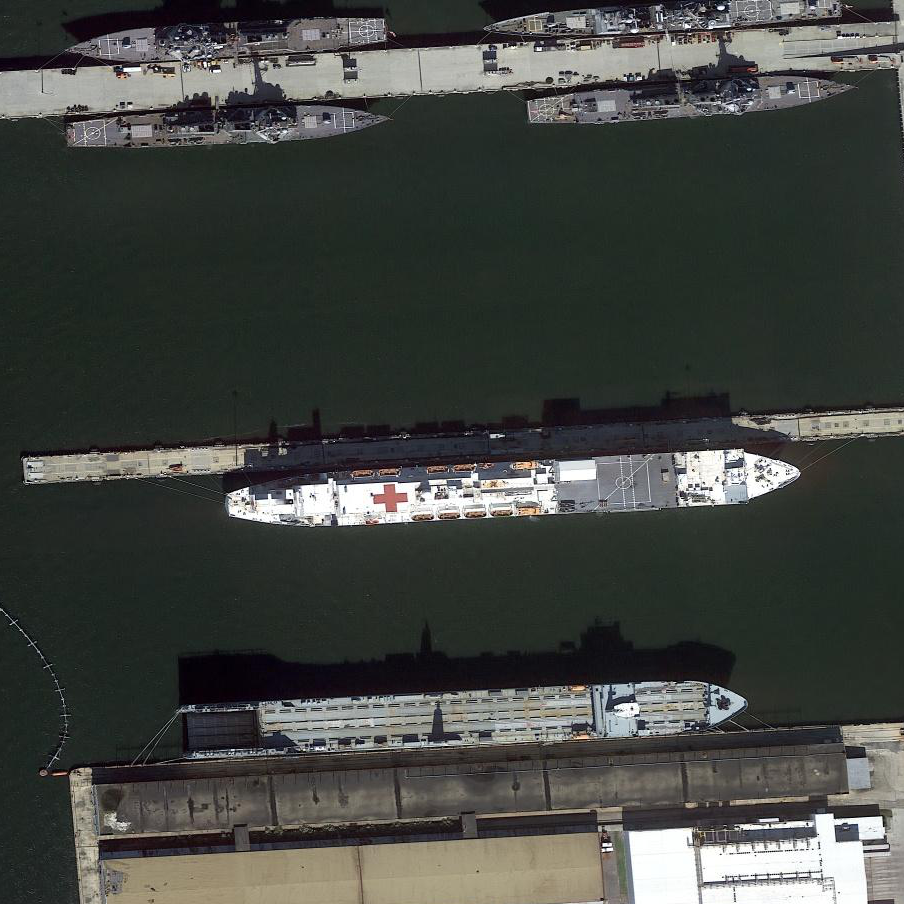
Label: civil